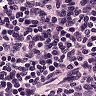
Metastatic tissue present: no